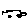
Label: car